Question: I would like to join a table with a key defined by range. Classic approach like this is very slow:
'''
SELECT A.ID, B.Index
FROM table1 as A
INNER JOIN table2 as B
ON ID.Key BETWEEN B.IDfrom AND B.IDto
'''
I have this set of tables:

- - 'IDfrom''IDto'-
Since my tables are huge, the proposed classic solution is very slow, because SQL does not know that IDfrom is sorted ascending, and it has to check every row of Table2.
Query works pretty fast if I narrow ID range of Table1 to let's say 1000 rows. The only hopeless way I can see is to process everything in a loop determining ranges for ID from 1 to 1000 and then from 1001 to 2000 and so on. Is there no better solution for my problem?
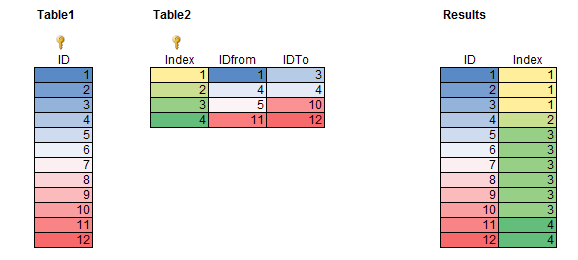
Answer: I assume that
'The ranges defined by IDfrom and IDto do not overlap. So theoretically just one column would be enough to determine if ID falls into a specified range.'
You can try subquery but I don't know if it will be faster:
'''
DECLARE @Table1 TABLE ( ID INT )
DECLARE @Table2 TABLE
(
ID INT ,
IDFrom INT ,
IDTo INT
)
INSERT INTO @Table1
VALUES ( 1 ),
( 2 ),
( 3 ),
( 4 ),
( 5 ),
( 6 ),
( 7 ),
( 8 ),
( 9 ),
( 10 ),
( 11 ),
( 12 )
INSERT INTO @Table2
VALUES ( 1, 1, 3 ),
( 2, 4, 4 ),
( 3, 5, 10 ),
( 4, 11, 12 )
SELECT t1.ID AS ID1,
( SELECT MIN(ID)
FROM @Table2 t2
WHERE t2.IDTo >= t1.ID
) AS ID2
FROM @Table1 t1
'''
Output:
'''
ID1 ID2
1 1
2 1
3 1
4 2
5 3
6 3
7 3
8 3
9 3
10 3
11 4
12 4
'''